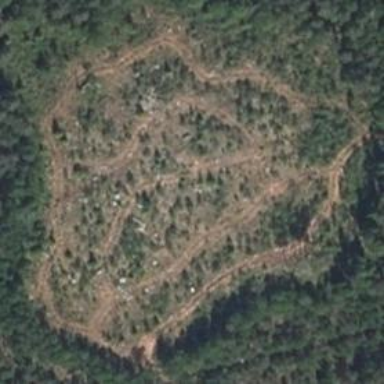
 likely man-made clearing in the landscape."